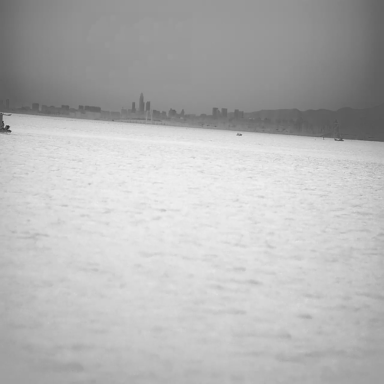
There are four bulk_carriers in the infrared image.